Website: bh-photo
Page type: address-validator
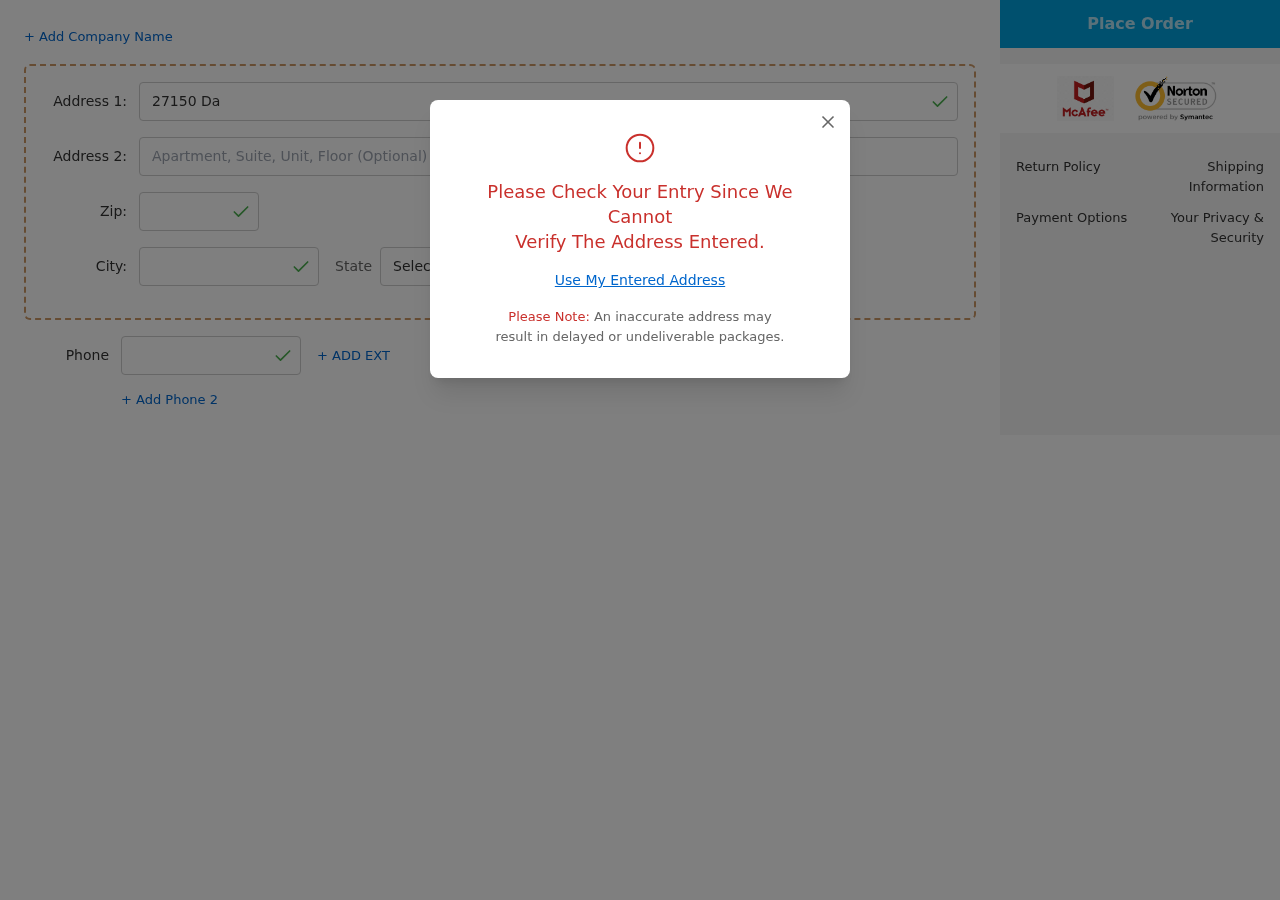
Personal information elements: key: PII_CITY
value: East James
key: PII_PHONE
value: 5787972341
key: PII_POSTCODE
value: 78662
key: PII_STATE_ABBR
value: RI
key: PII_STREET
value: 27150 Daniel Harbors Suite 225